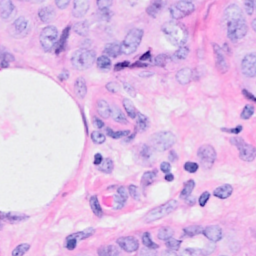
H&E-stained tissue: Breast